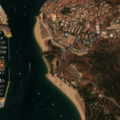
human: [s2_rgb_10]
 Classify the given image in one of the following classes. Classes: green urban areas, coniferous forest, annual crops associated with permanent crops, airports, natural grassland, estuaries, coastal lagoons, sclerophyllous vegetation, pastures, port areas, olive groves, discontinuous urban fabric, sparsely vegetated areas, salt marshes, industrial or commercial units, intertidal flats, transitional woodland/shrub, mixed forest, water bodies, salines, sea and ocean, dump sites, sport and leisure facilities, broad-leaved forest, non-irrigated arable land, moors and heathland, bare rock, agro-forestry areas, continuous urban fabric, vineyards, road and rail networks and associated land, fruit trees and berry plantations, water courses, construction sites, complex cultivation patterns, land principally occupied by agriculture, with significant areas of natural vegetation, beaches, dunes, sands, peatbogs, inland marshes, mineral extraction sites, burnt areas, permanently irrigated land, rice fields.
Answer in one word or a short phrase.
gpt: continuous urban fabric, discontinuous urban fabric, port areas, annual crops associated with permanent crops, sclerophyllous vegetation, transitional woodland/shrub, estuaries